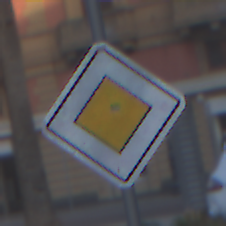
Verkehrszeichen: Vorfahrtsstrasse
Umgebung: Outdoor, Urban
Tageszeit: SunriseSunset
Wetter: PartlyCloudy
Licht: Natural
Jahreszeit: NotSpecified
Kontrast: LowContrast